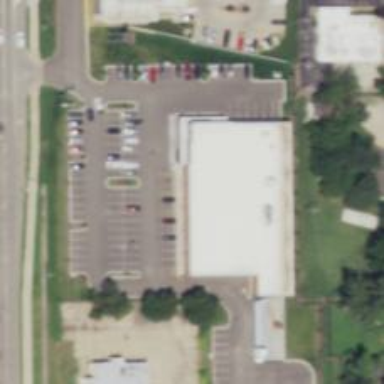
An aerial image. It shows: Supermarket.